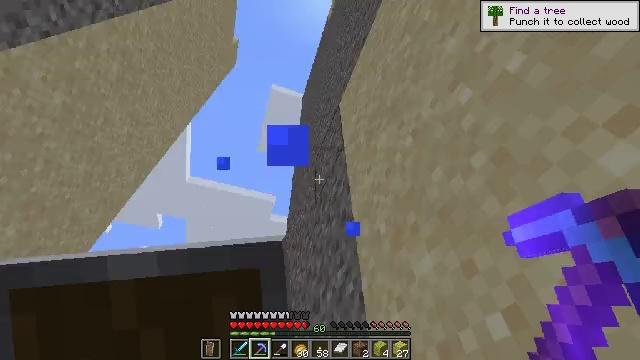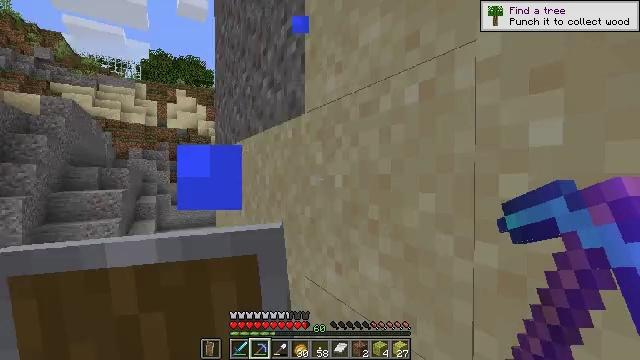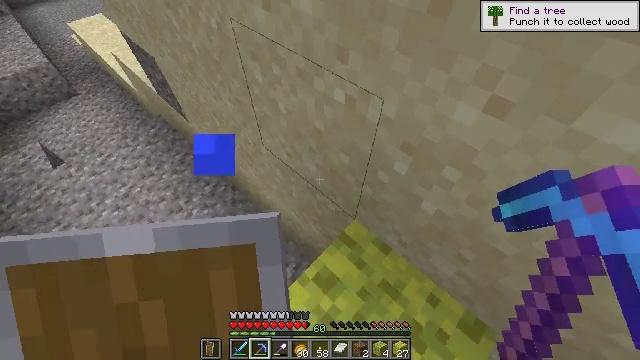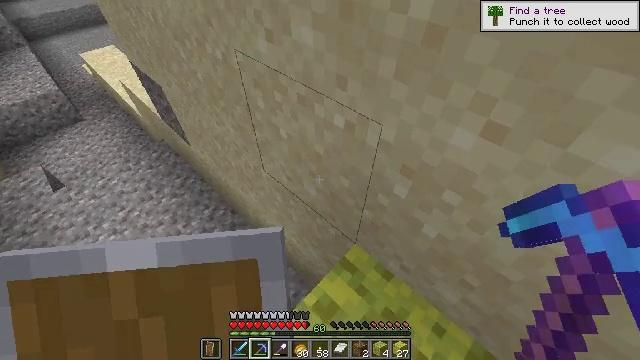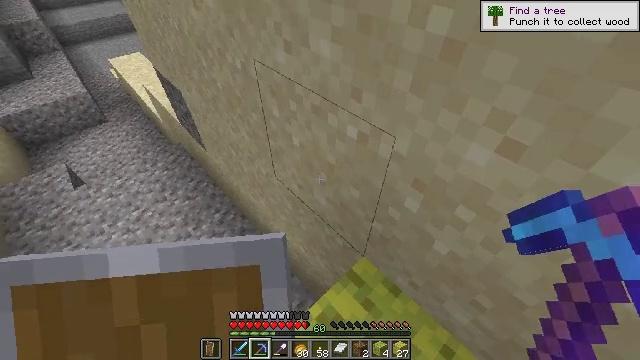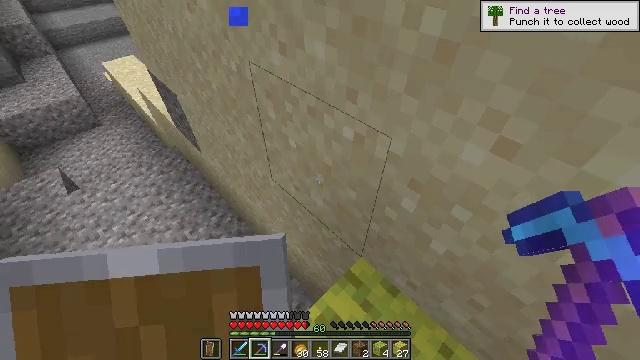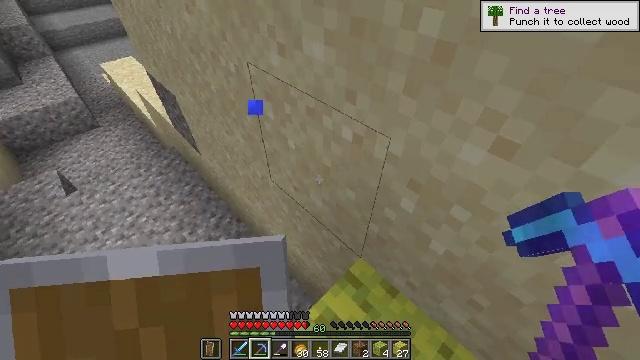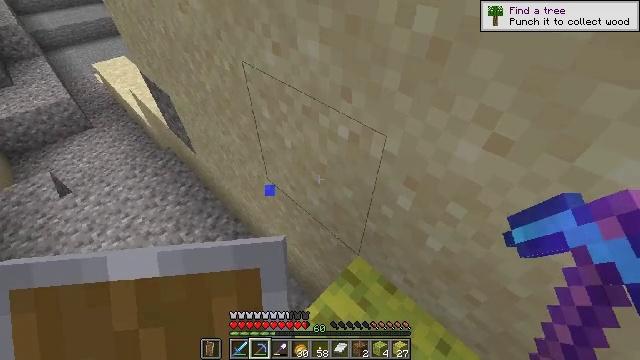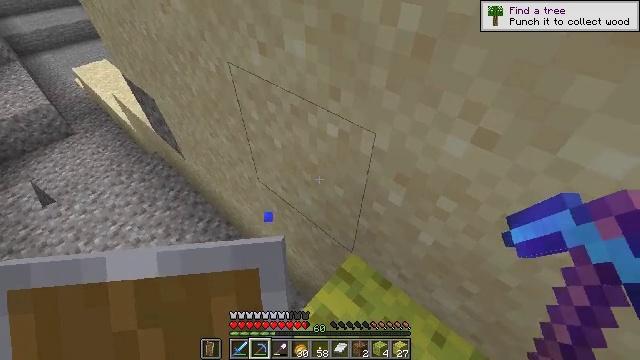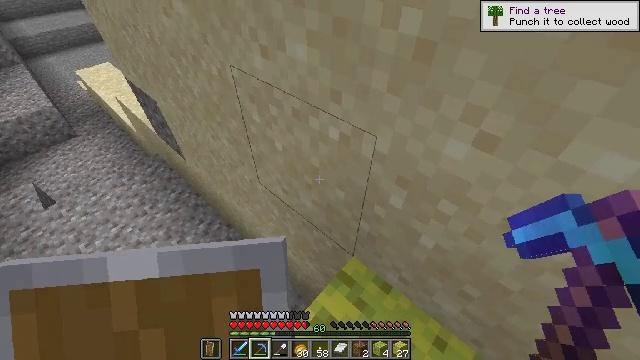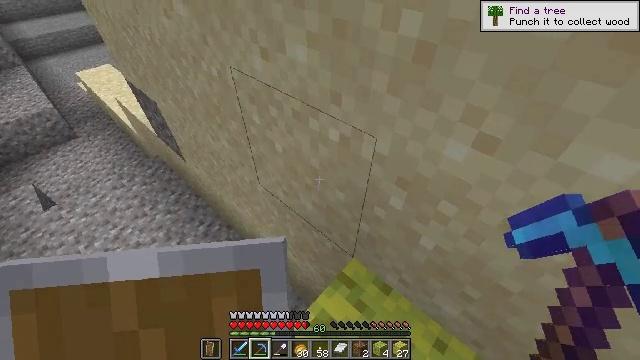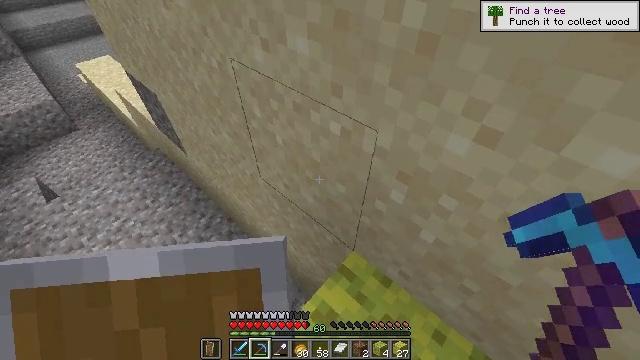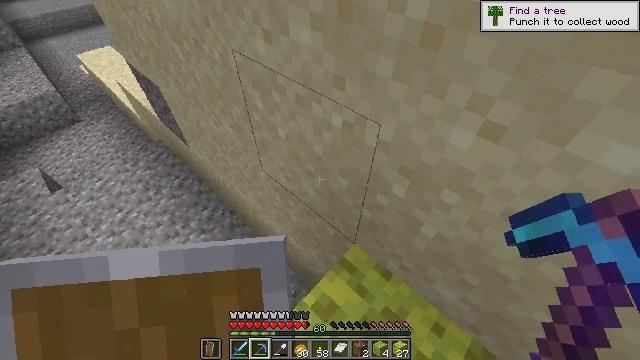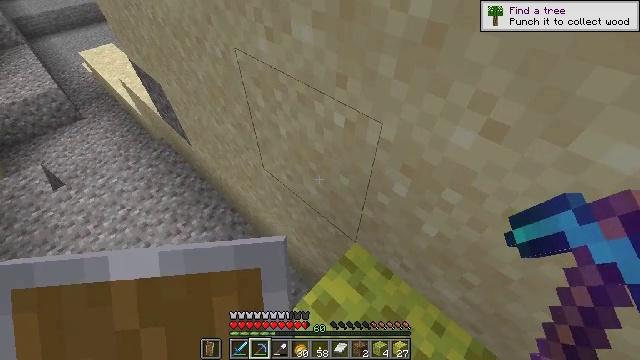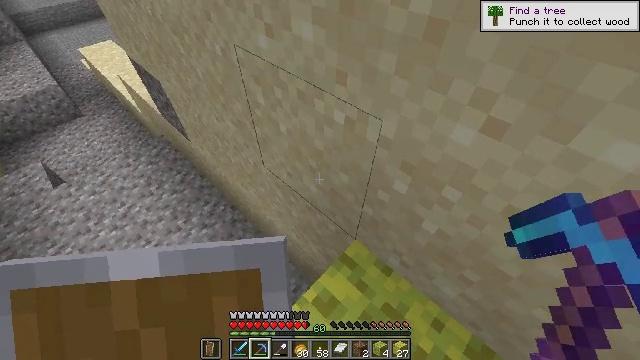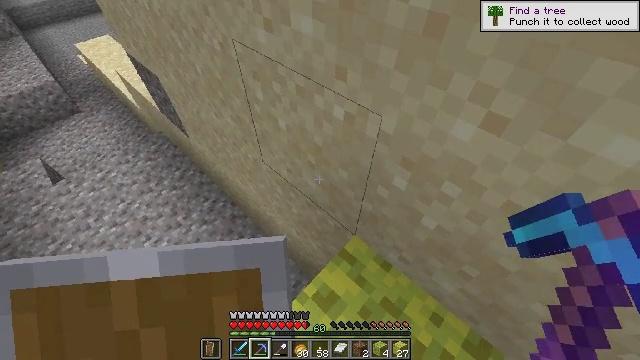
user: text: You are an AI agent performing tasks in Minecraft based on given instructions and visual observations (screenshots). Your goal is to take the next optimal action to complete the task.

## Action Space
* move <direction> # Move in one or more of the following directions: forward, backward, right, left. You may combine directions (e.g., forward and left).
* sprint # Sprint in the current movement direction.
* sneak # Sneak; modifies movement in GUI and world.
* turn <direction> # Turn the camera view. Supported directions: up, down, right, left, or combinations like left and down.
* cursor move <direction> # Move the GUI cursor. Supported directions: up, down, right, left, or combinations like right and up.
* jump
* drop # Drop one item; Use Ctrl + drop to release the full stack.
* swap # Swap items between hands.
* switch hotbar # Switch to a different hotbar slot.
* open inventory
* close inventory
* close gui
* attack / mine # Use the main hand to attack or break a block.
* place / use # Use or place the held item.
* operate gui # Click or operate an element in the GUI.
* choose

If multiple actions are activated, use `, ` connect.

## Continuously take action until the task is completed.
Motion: motion action
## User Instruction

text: Destroy the wet sponge to pick it up.
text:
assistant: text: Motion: no_op
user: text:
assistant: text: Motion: turn right and down
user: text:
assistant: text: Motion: turn up
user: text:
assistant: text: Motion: turn left and up
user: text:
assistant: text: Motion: turn right
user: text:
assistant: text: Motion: no_op
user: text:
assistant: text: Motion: turn right
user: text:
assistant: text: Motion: turn right
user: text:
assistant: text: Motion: no_op
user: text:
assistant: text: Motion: no_op
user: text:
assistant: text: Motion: turn down
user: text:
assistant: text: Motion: turn down
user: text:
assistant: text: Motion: no_op
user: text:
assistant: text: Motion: no_op
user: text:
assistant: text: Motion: no_op
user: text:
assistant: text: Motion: no_op
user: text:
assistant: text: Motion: no_op
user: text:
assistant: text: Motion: no_op
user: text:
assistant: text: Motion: no_op
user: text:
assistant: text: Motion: no_op
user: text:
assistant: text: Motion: no_op
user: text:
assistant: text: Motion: no_op
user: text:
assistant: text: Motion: no_op
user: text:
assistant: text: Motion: no_op
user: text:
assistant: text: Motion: no_op
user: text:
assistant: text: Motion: no_op
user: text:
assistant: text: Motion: no_op
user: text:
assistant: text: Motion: no_op
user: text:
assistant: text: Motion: turn right and down
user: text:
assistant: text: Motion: turn right and down